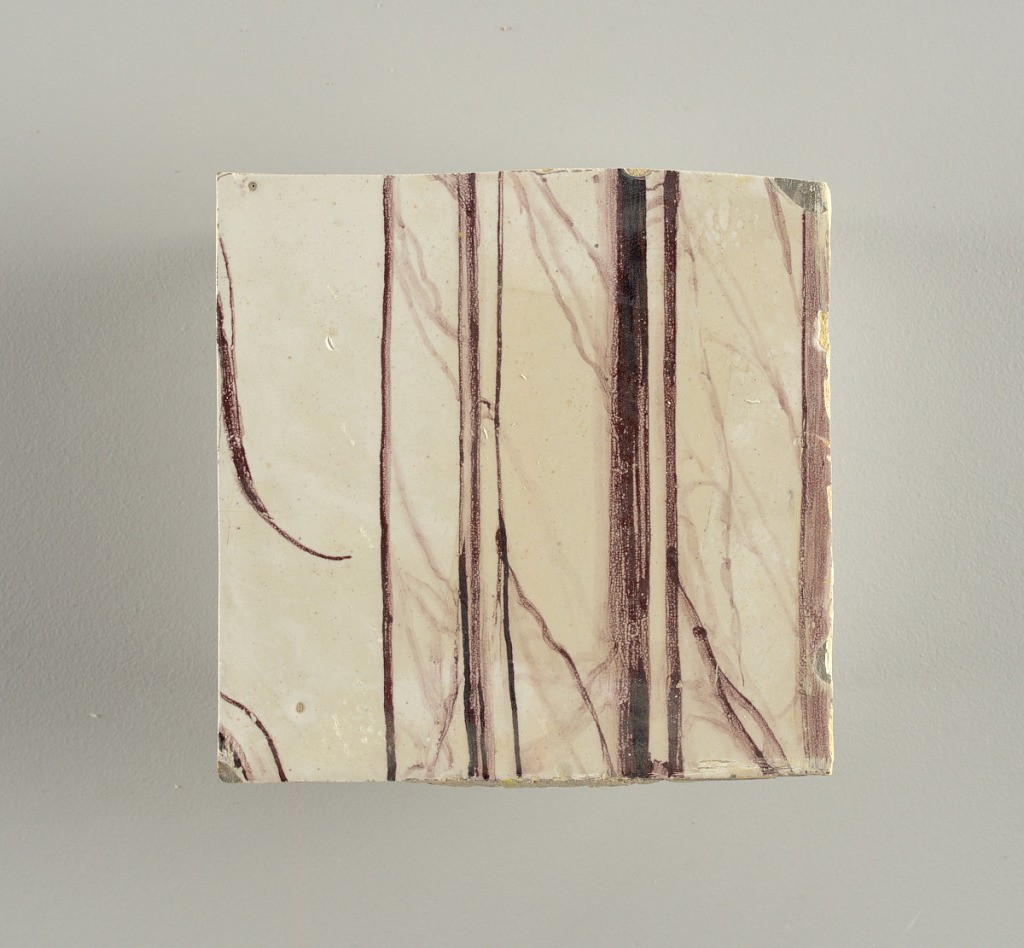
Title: Wall facing
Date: ca. 1725
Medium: tin-glazed earthenware, underglaze
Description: Running design for a frieze or a dado, composed of scrolls of foliage and strapwork, and four repeating motifs--a seated woman in a small upright oval medallion, a putto seated on a rocailled base, and strapwork in axial pattern.  The various panels, A to F, show various repeats of the same design, all being five tiles high and a varying number of tiles wide.